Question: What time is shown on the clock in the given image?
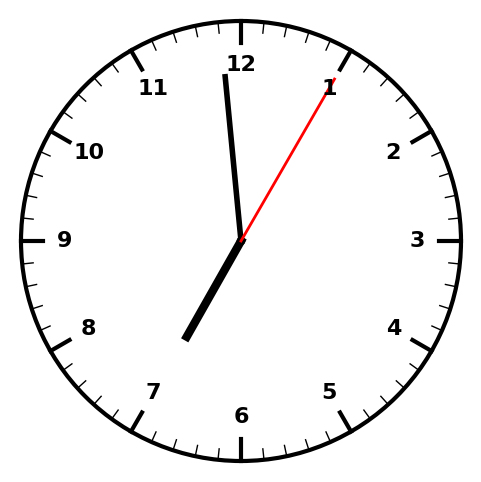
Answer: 06:59:05